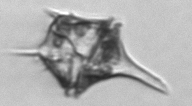
Label: Amylax